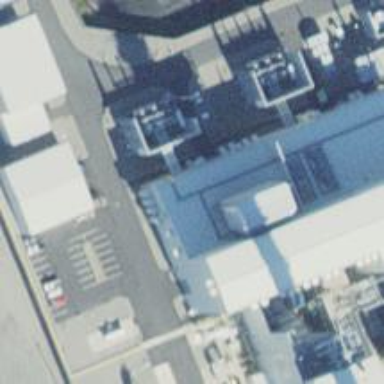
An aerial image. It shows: Gas turbine generator is in use.